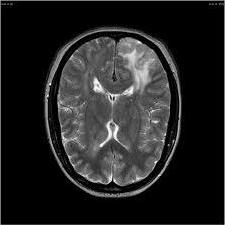
Label: notumor